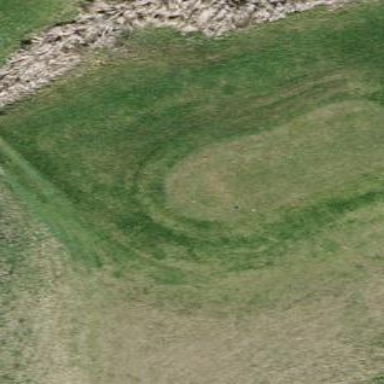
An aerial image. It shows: Golf tee.